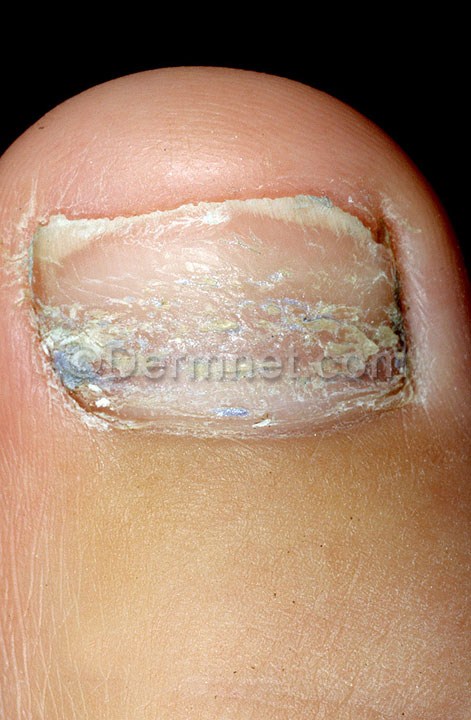
Disease: Nail Fungus and other Nail Disease